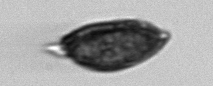
Label: Prorocentrum_micans